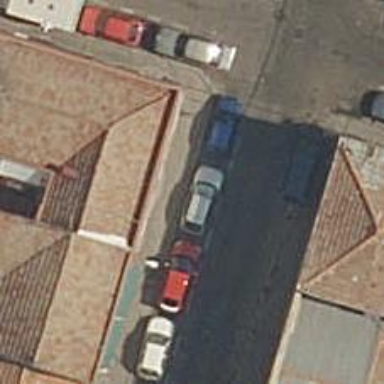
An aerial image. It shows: Motorcycle parking facility.